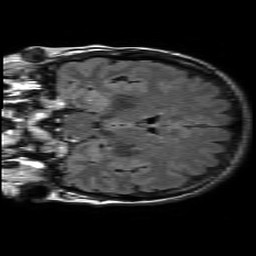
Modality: FLAIR
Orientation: coronal
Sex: female
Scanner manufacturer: philips
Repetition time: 11 s
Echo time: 0.125 s